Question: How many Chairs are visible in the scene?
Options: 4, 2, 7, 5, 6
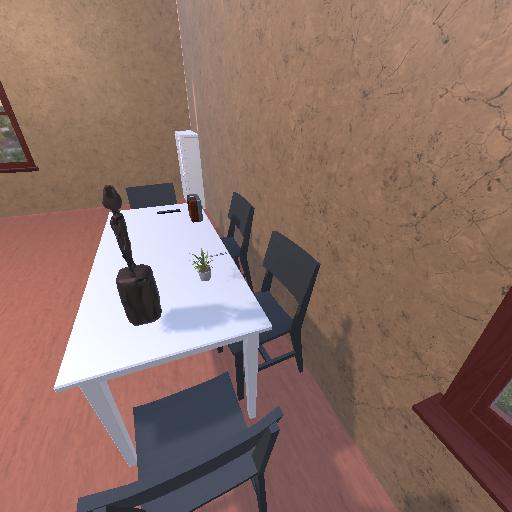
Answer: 4